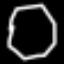
Label: octagon